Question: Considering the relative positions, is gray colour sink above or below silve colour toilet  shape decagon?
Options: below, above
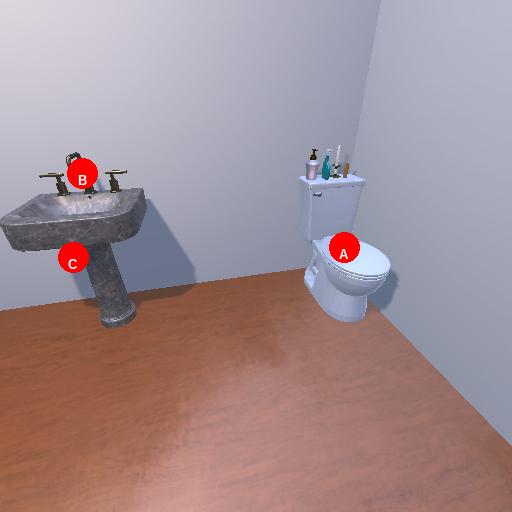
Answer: below